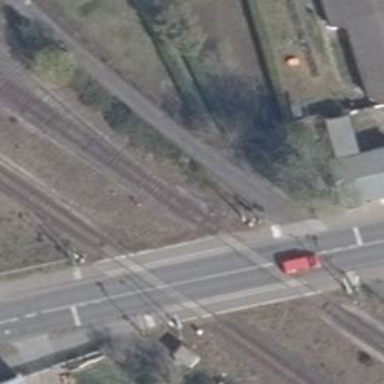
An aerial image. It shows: Full railway crossing barrier.